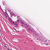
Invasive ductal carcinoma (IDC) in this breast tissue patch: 0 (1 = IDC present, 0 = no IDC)